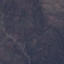
Land use / land cover class: HerbaceousVegetation